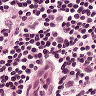
Metastatic tissue present: no